Question: With the latest version of Resharper (2016.1.2) and Visual Studio 2015, I get a "NUnit.Core.UnsupportedFrameworkException" error when trying to run NUnit 3.2.1 tests.
The error is:

From the details, it seems to always try to use the 2.6 runner ('[...]
Unit\Runner26\Src[...]')
The 'Resharper -> Options -> Tools -> Unit Testing -> Enable NUnit3x support' option is checked. The 'Enable NUnit 2x support' is not (but checking it has no effect, I tried all combinations.)
I have tried uninstalling and reinstalling Resharper, but I get the same error.
It seems to be the same problem as <URL>, but with a newer version of Resharper.
Versions:
- -
# Edit
A colleague has the same versions of Resharper and VS2015 and it works... the error must be in an upgrade operation from the past 2-3 Resharper that left something on disk and the uninstall did not remove...
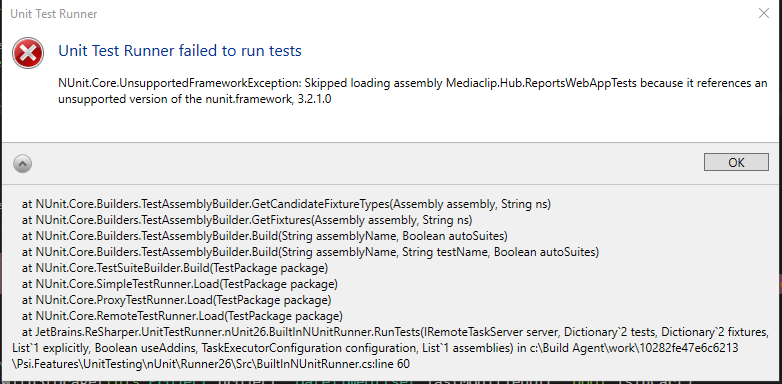
Answer: I have installed NUnit 3.2.1 from <URL>
I then configured Resharper to use a custom NUnit installation
Resharper -> options -> use specific custom NUnit -> {C:\Program Files (x86)\NUnit.org\nunit-console}
Resharper has detected the NUnit installation and the tests work.
That's after I uninstalled and reinstalled Resharper 2016.1.2 Ultimate with no change in the described behavior.
<URL>